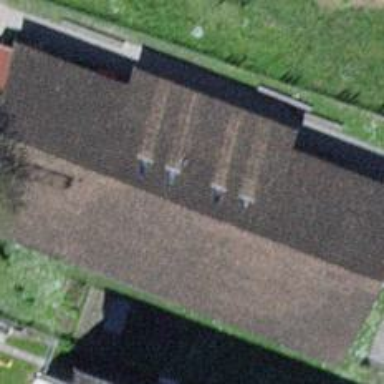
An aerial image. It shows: Kindergarten.